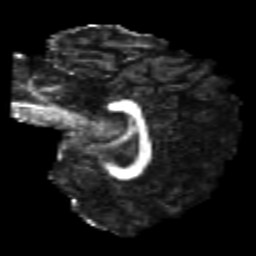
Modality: FA
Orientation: sagittal
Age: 24
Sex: female
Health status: healthy
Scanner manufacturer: philips
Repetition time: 7.385 s
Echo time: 0.08599 s